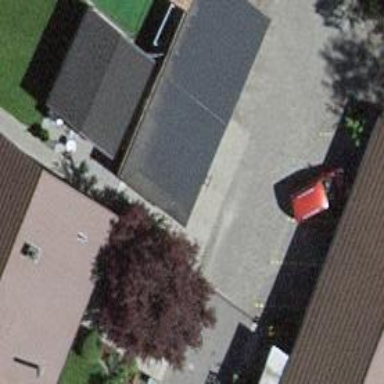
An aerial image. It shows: View of roof of building.